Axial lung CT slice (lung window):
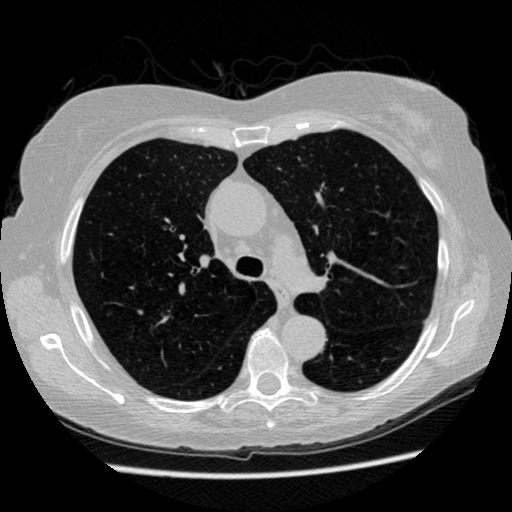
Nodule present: no